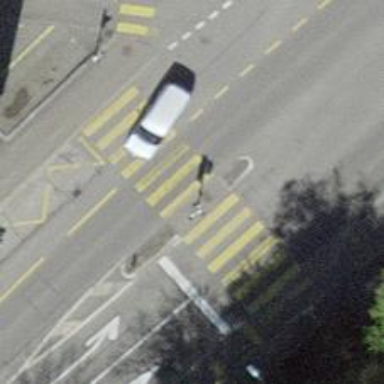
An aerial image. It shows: Crossing with traffic signals and pedestrian island.